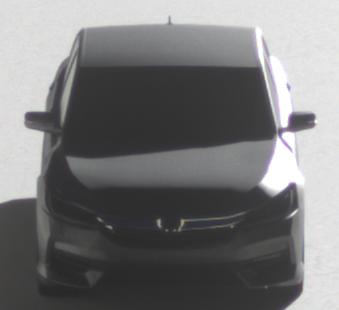
Make: Honda
Model: Accord Hybrid
Detailed model: 9. Generation
Model produced from: 2015
Model produced until: 2019
Doors: 4
Color: gray
Road condition: dry road
Daytime: sunrise or sunset
Contrast: high contrast